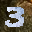
Label: 3